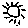
Label: hexagon